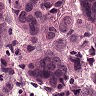
Metastatic tissue present: yes